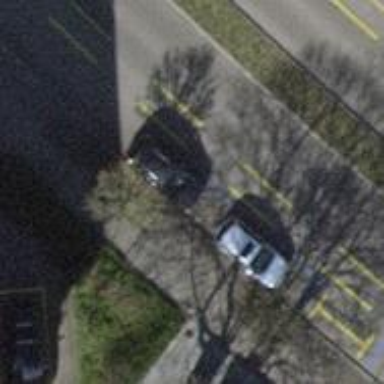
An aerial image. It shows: Avenue lined with trees.